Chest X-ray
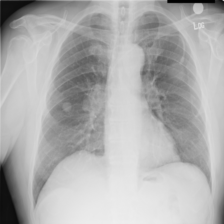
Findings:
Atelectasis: negative
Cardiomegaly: negative
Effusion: negative
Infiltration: negative
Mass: negative
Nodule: positive
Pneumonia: negative
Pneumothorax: negative
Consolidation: negative
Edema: negative
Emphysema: negative
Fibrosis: negative
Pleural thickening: negative
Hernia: negative